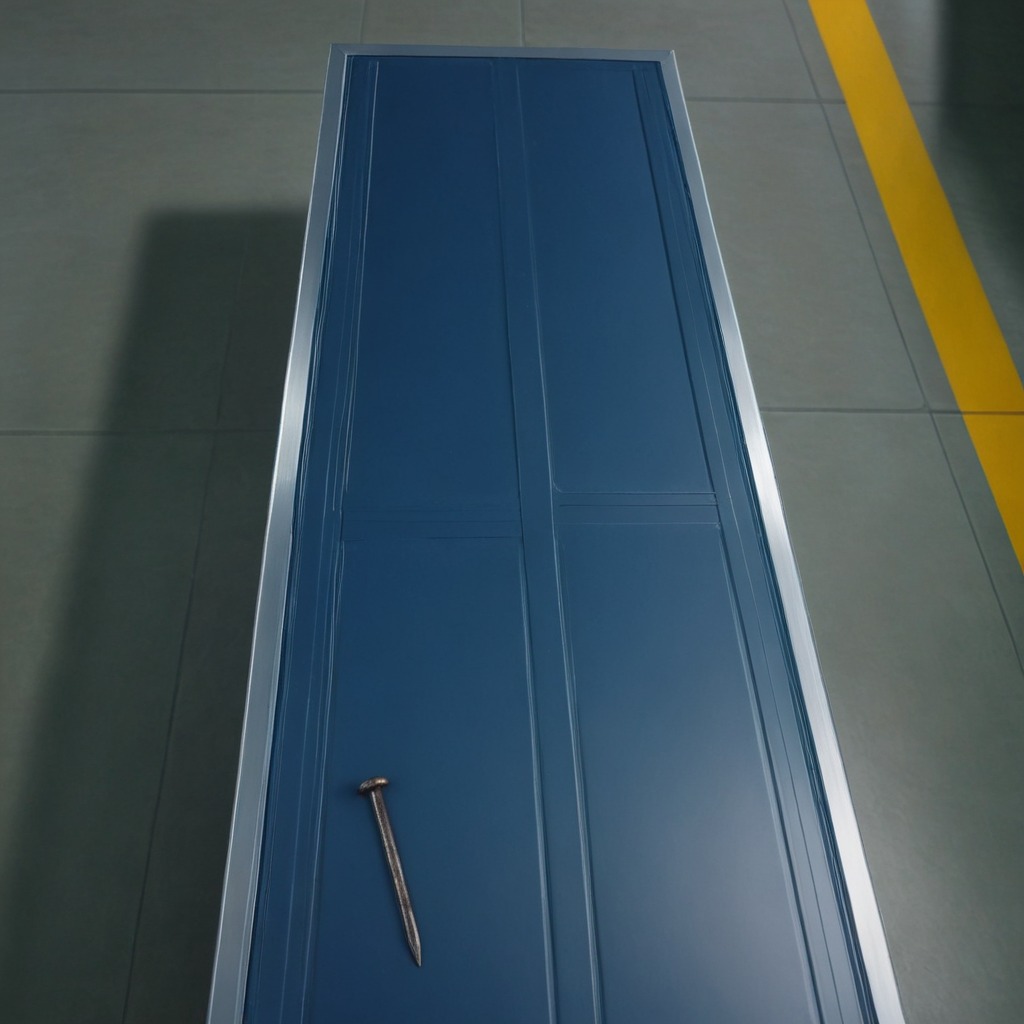
An iron nail is lying on the toolbox surface in an airplane hangar workshop 8K.